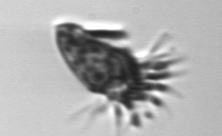
Label: Tontonia_appendiculariformis